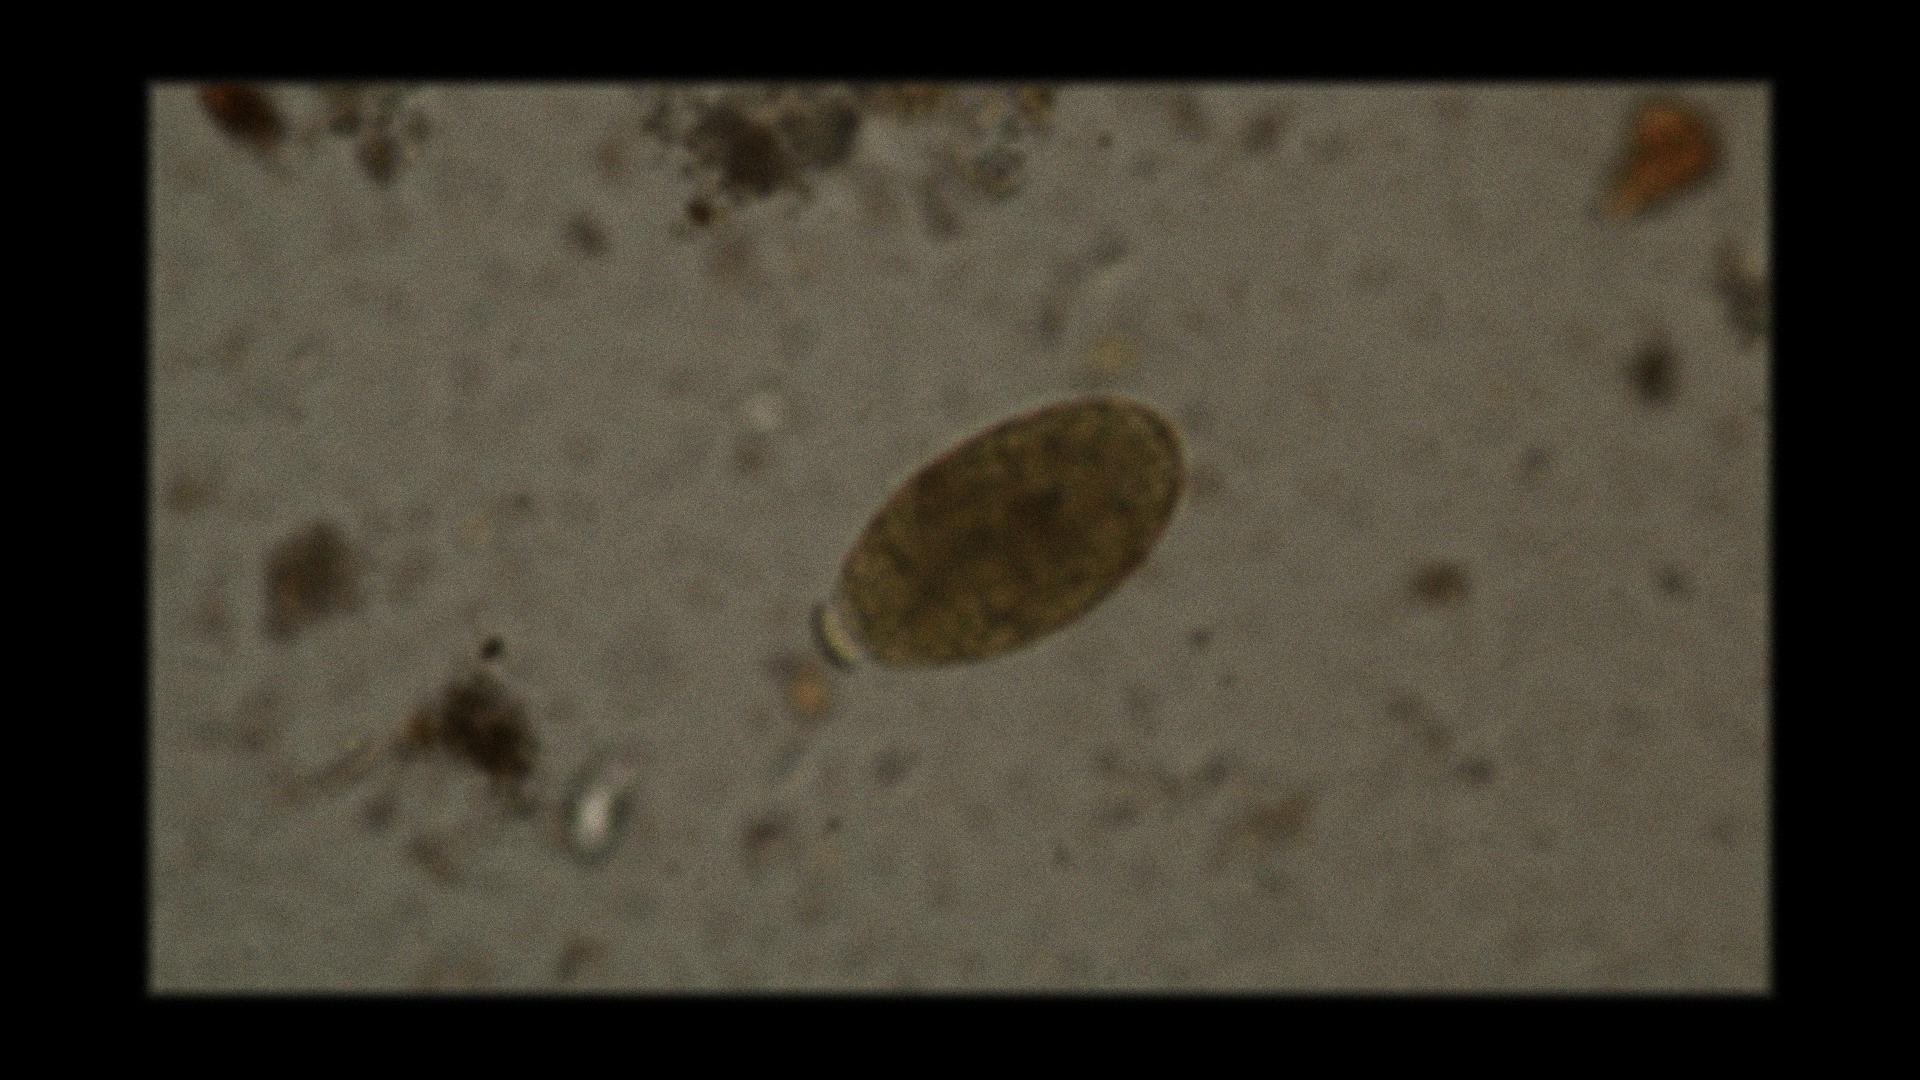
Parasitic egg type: Fasciolopsis buski